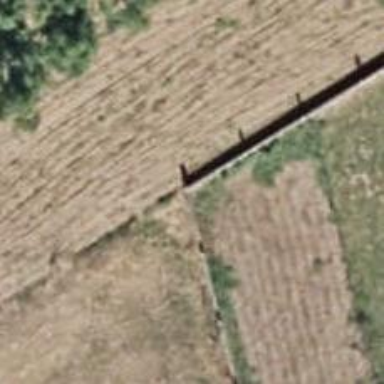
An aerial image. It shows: Fence.